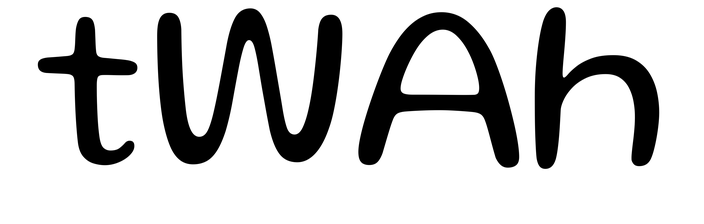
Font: Gluten_Light